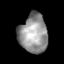
Tissue: skin
Cell type: T cells
Senescence score: 0.1729
Nuclear area (px): 1075
Mean DAPI intensity: 149.149